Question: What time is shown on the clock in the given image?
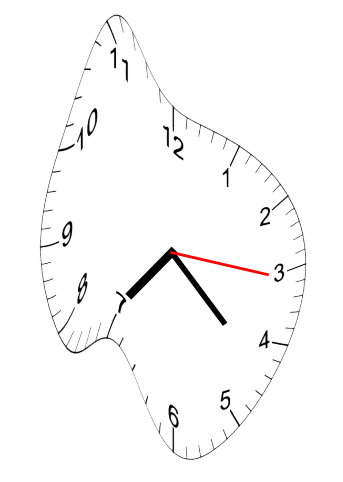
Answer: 07:22:16